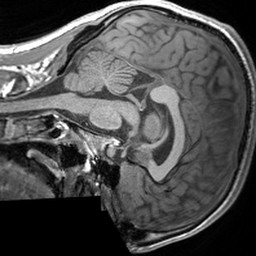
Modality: T1w
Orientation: sagittal
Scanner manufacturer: siemens
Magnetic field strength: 3 T
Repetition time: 1.54 s
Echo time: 0.00234 s